Question: I have hosted service on local IIS
I don't know why this error is coming when I test the service on browser
service working fine when I run from visual studio but when I hosted it on IIS its not working
I am doing this first time. Service is working fine when I run from visual studio but when I hosted it on IIS its not working
following is screenshot of error page.

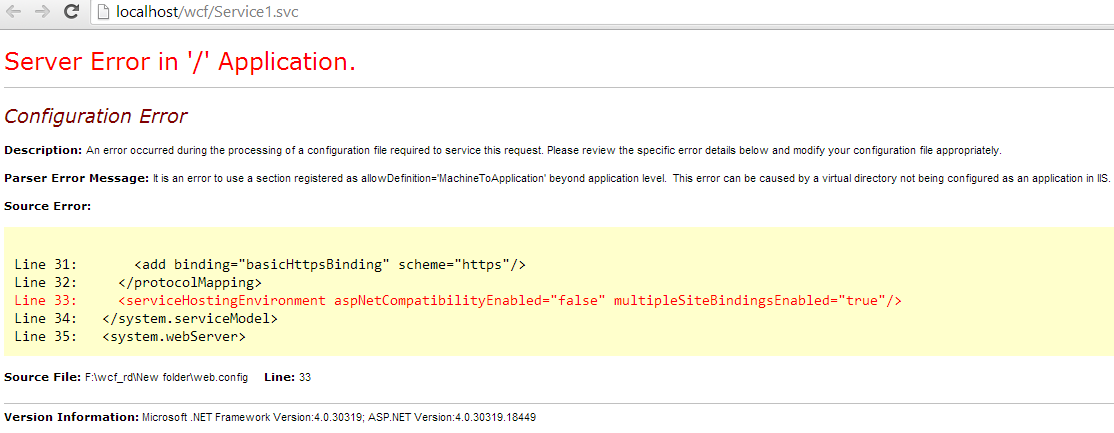
Answer: set following in service model
'''
<serviceHostingEnvironment aspNetCompatibilityEnabled="false" multipleSiteBindingsEnabled="true" />
<services>
<service name="SyncWebServices.Service1" behaviorConfiguration="">
<endpoint address="" binding="basicHttpBinding" bindingConfiguration="basichttp" contract="SyncWebServices.Service1">
<identity>
<dns value="localhost" />
</identity>
</endpoint>
<endpoint address="mex" binding="mexHttpBinding" contract="IMetadataExchange" />
</service>
</services>
<bindings>
<basicHttpBinding>
<binding name="basichttp" closeTimeout="00:10:00" openTimeout="00:10:00" receiveTimeout="00:25:00" sendTimeout="00:25:00" maxReceivedMessageSize="<PHONE>" transferMode="Streamed">
<readerQuotas maxDepth="<PHONE>" maxStringContentLength="<PHONE>" maxBytesPerRead="40960000" maxNameTableCharCount="250000000" maxArrayLength="<PHONE>" />
<security mode="None">
</security>
</binding>
</basicHttpBinding>
</bindings>
<behaviors>
<serviceBehaviors>
<behavior name="">
<serviceMetadata httpGetEnabled="true" />
<serviceDebug includeExceptionDetailInFaults="true" httpHelpPageEnabled="true" />
<serviceThrottling maxConcurrentCalls="500" maxConcurrentSessions="500" />
</behavior>
</serviceBehaviors>
</behaviors>
<standardEndpoints>
<webHttpEndpoint>
<standardEndpoint name="" helpEnabled="true" automaticFormatSelectionEnabled="true" />
</webHttpEndpoint>
</standardEndpoints>
'''